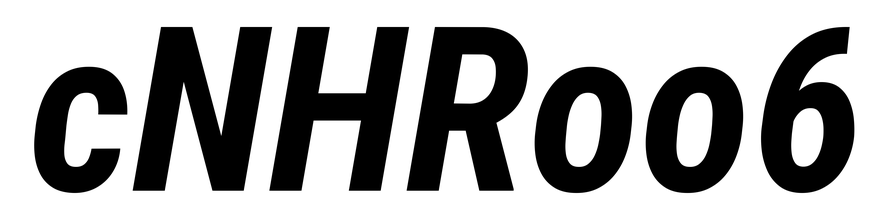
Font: Roboto-Italic_Condensed_Bold_Italic